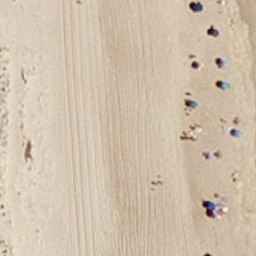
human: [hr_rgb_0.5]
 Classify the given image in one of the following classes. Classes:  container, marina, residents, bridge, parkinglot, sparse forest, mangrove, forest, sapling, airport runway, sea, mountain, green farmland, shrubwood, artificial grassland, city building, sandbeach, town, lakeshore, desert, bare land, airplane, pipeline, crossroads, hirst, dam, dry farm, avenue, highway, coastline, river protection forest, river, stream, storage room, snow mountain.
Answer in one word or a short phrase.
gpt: sandbeach